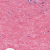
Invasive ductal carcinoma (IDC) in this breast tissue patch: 0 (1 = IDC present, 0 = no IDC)